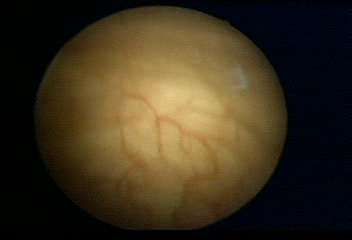
Modality: WLC
Class: Normal mucosa
Bladder cancer association: No